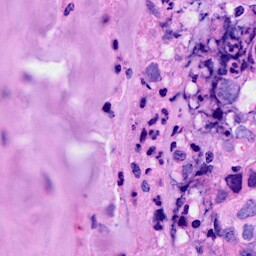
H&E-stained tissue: Breast